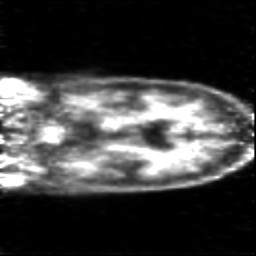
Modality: PET
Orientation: coronal
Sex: female
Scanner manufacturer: siemens